Field crop: maize
Growth stage: 2
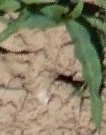
Species: maize